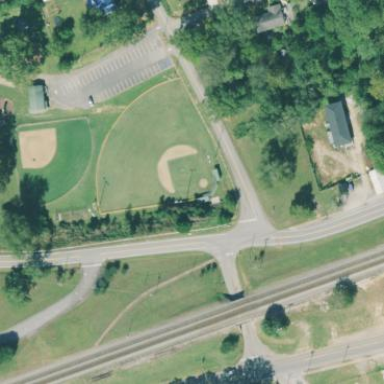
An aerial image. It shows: Baseball pitch for leisure and sports activities.